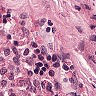
Metastatic tissue present: no